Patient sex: F
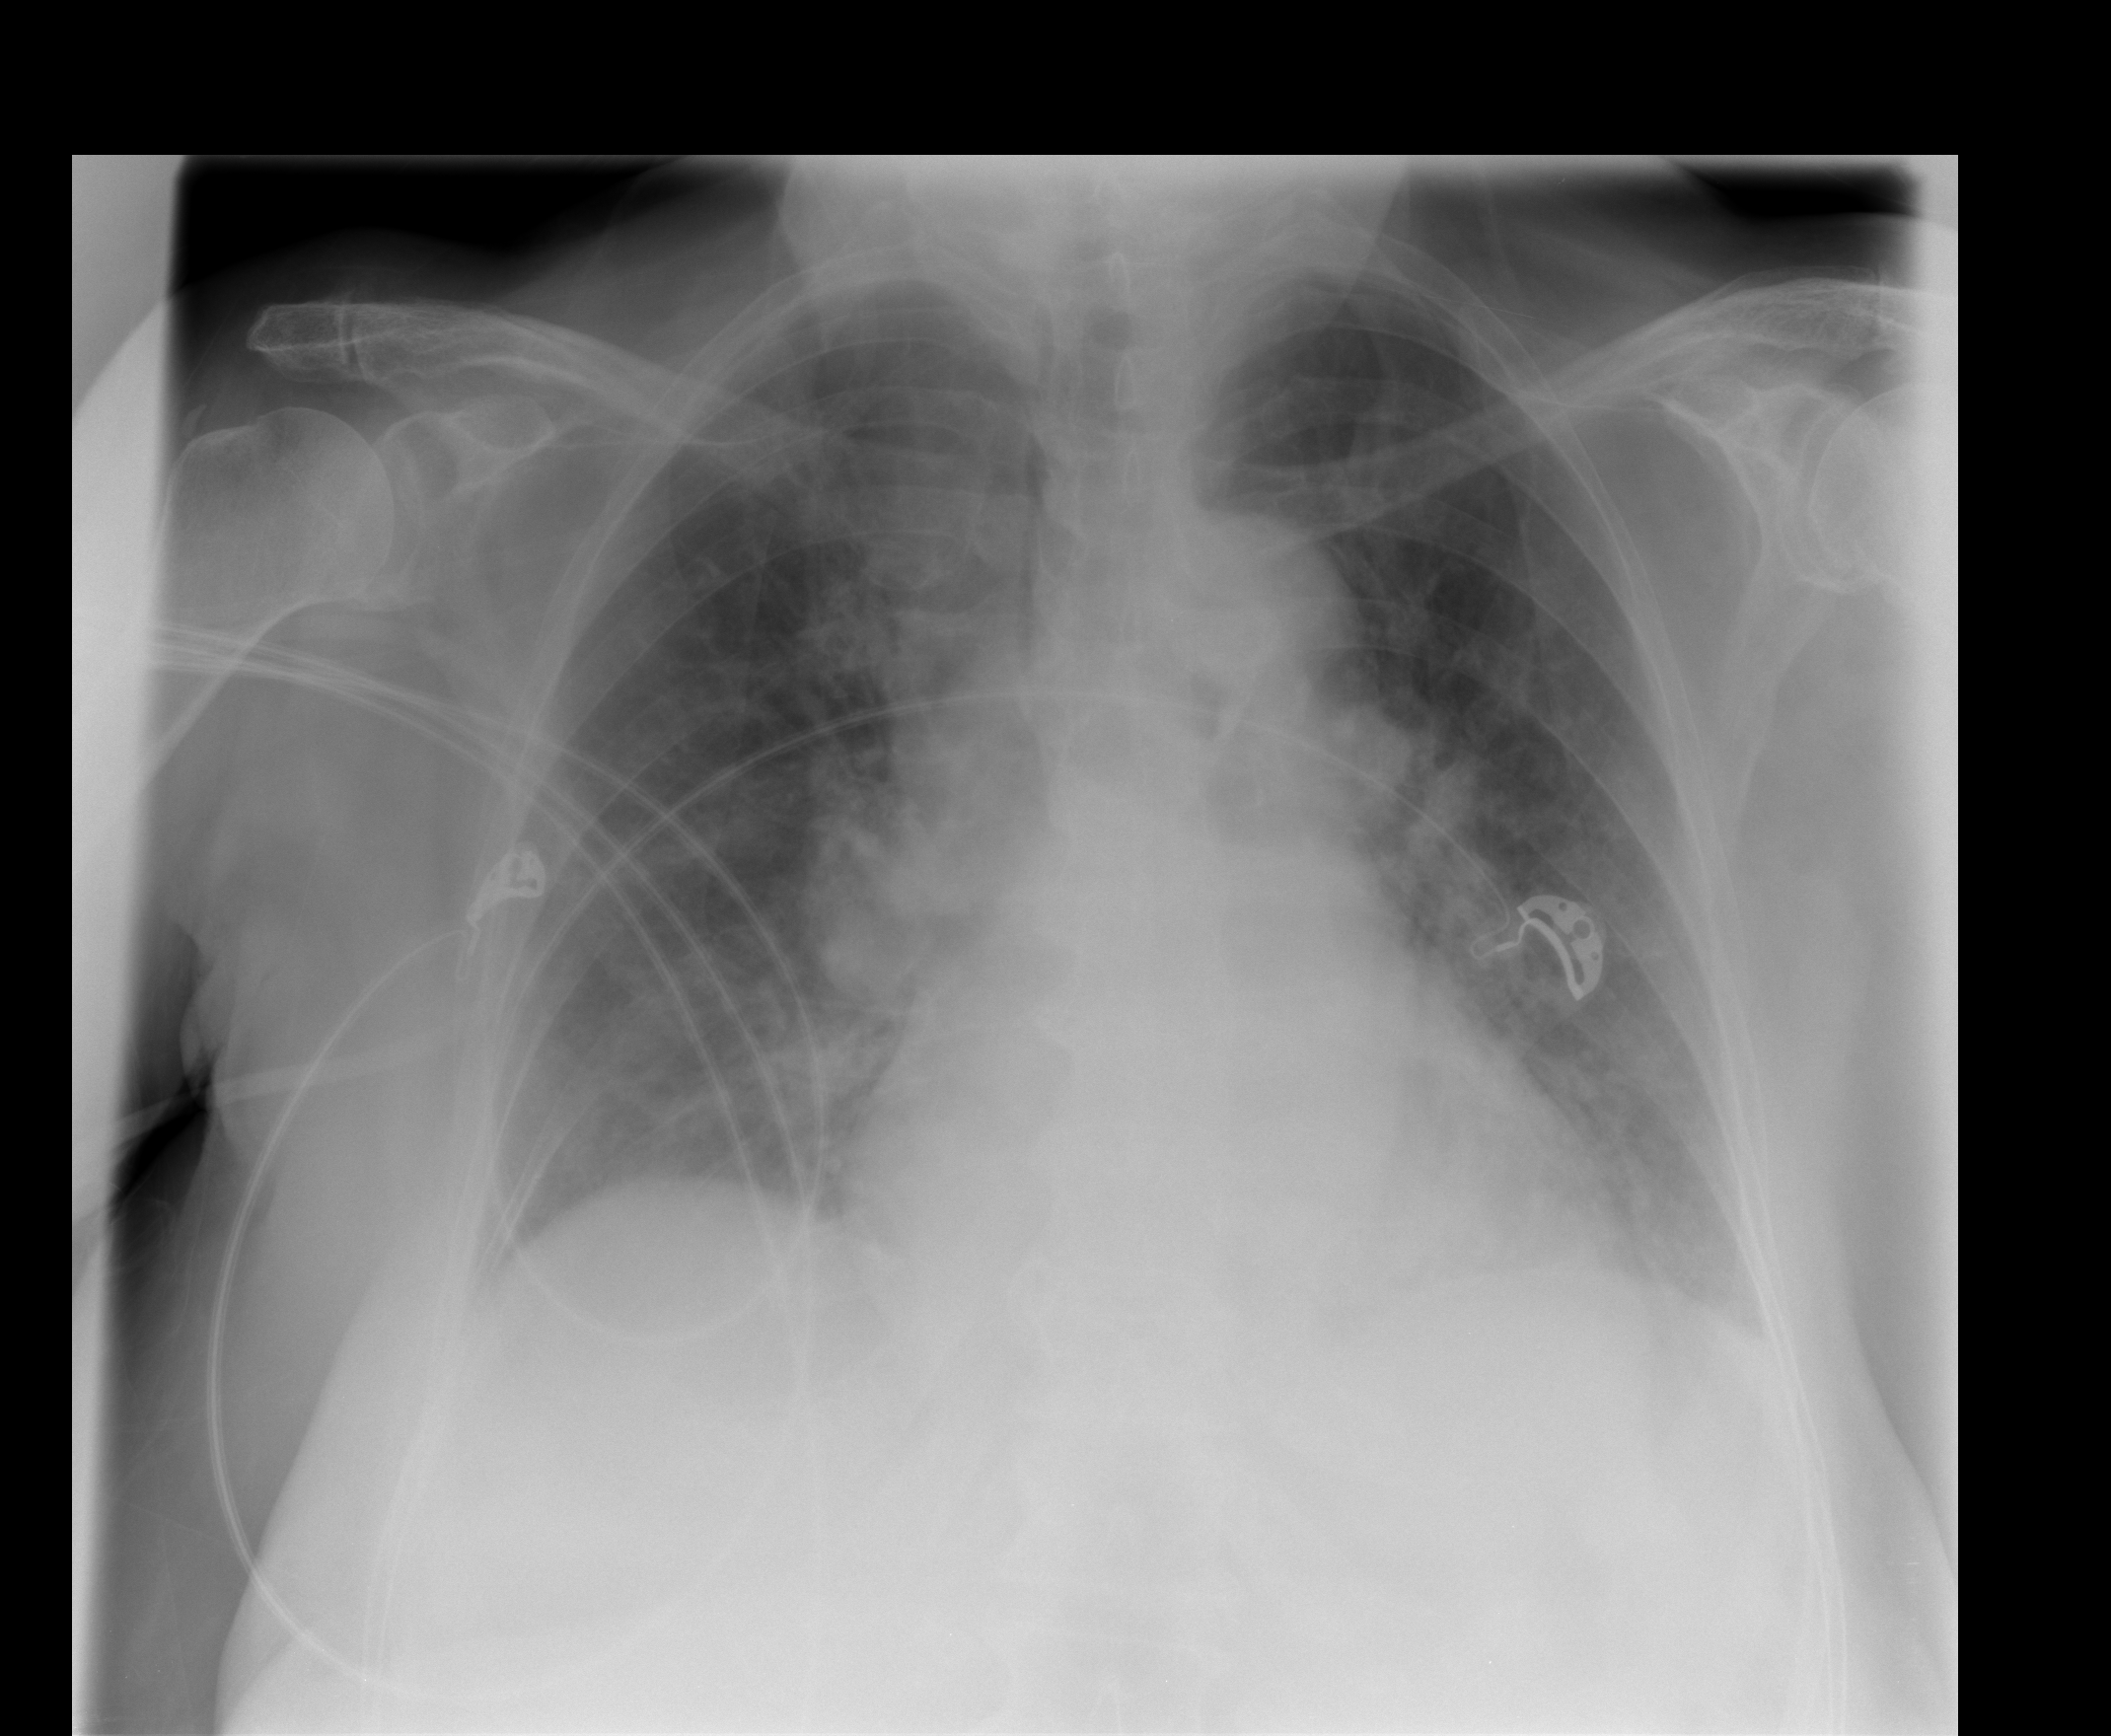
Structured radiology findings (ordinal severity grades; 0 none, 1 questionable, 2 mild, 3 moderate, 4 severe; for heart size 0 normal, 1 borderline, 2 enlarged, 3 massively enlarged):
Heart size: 1
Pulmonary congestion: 3
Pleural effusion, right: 1
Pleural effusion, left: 1
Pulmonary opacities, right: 2
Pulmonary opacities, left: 2
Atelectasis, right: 2
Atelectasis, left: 2